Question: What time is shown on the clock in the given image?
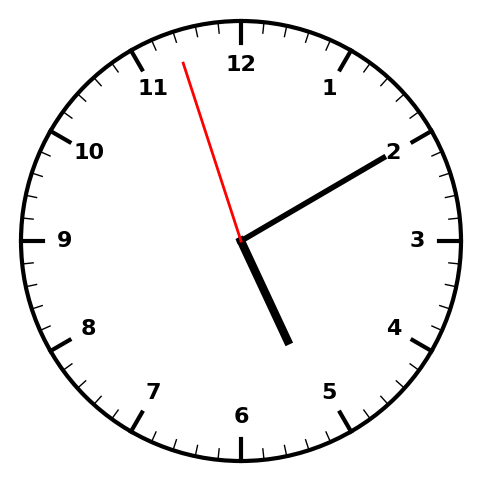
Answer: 05:09:57